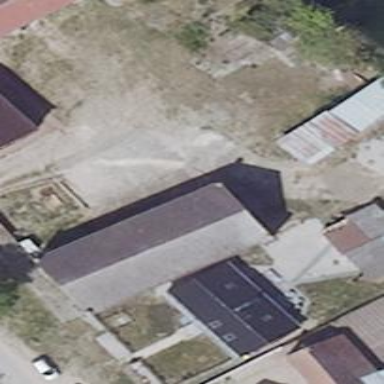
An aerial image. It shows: Farm auxiliary building with gabled roof.